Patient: sex F, age 26
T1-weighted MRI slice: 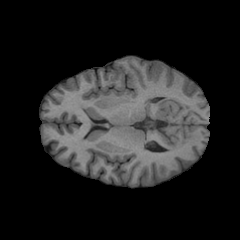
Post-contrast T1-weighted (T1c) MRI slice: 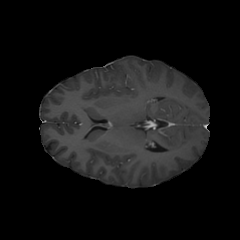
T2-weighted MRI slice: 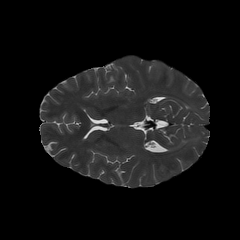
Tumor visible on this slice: yes
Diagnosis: Glioblastoma, IDH-wildtype
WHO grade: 4